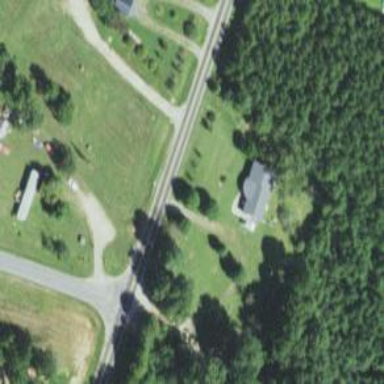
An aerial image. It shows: Unclassified road.